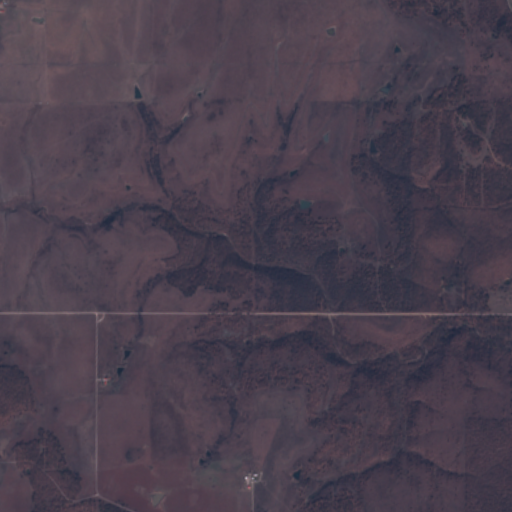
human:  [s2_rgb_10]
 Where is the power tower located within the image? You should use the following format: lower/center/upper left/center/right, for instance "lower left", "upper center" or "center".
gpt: The power tower is located in the upper of the image.
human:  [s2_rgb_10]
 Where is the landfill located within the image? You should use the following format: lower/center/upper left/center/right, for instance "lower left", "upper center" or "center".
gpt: There is no landfill in the image.